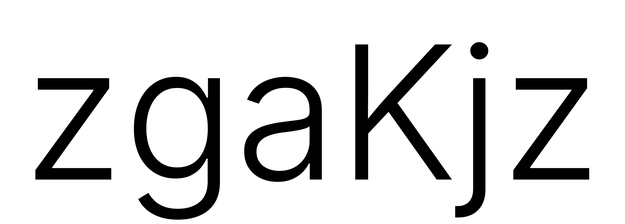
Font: Inter_Light